Question: I am trying to understand how to do this: <URL>
I think the documentation is not detailed enough, because I can not understand how it works.
'''
<div class="container">
<ul class="nav nav-tabs">
<li class="nav active"><a href="#A" data-toggle="tab">A</a></li>
<li class="nav"><a href="#B" data-toggle="tab">B</a></li>
<li class="nav"><a href="#C" data-toggle="tab">C</a></li>
</ul>
<!-- Tab panes -->
<div class="tab-content">
<div class="tab-pane fade in active" id="A">Content inside tab A</div>
<div class="tab-pane fade" id="B">Content inside tab B</div>
<div class="tab-pane fade" id="C">Content inside tab C</div>
</div>
</div>
'''
This code gives me what I want

However I can't switch between tabs.
So the question is: what JQuery or Javascript code should I add to make it work? What is shown in the example does not work :(
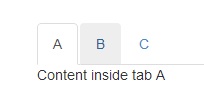
Answer: This code works:
'''
<div class="container">
<ul class="nav nav-tabs">
<li class="nav active"><a href="#A" data-toggle="tab">A</a></li>
<li class="nav"><a href="#B" data-toggle="tab">B</a></li>
<li class="nav"><a href="#C" data-toggle="tab">C</a></li>
</ul>
<!-- Tab panes -->
<div class="tab-content">
<div class="tab-pane fade in active" id="A">Content inside tab A</div>
<div class="tab-pane fade" id="B">Content inside tab B</div>
<div class="tab-pane fade" id="C">Content inside tab C</div>
</div>
</div>
<script src="https://ajax.googleapis.com/ajax/libs/jquery/1.11.0/jquery.min.js"></script>
<!-- Latest compiled and minified CSS -->
<link rel="stylesheet" href="//netdna.bootstrapcdn.com/bootstrap/3.1.1/css/bootstrap.min.css">
<!-- Optional theme -->
<link rel="stylesheet" href="//netdna.bootstrapcdn.com/bootstrap/3.1.1/css/bootstrap-theme.min.css">
<!-- Latest compiled and minified JavaScript -->
<script src="//netdna.bootstrapcdn.com/bootstrap/3.1.1/js/bootstrap.min.js"></script>
'''